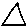
Label: triangle